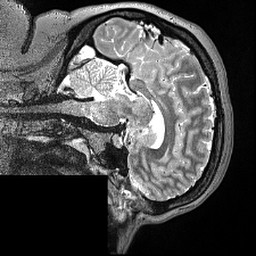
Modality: T2w
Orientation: sagittal
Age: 33
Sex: female